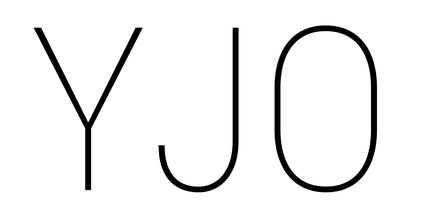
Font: Roboto_Condensed_Thin